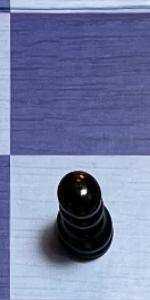
Label: Pawn_Black